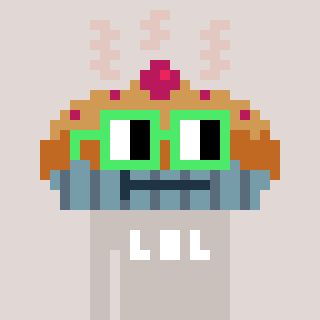
a pixel art character with square light green glasses, a pie-shaped head and a foggrey-colored body on a warm background